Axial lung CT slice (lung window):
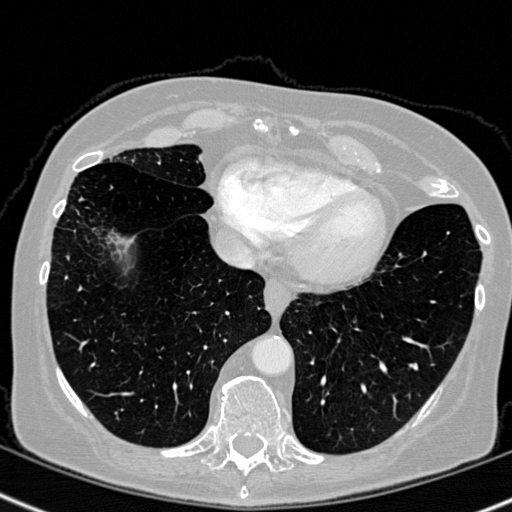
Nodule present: no